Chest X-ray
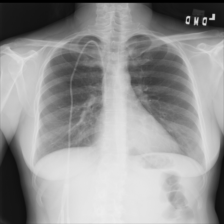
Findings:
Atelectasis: negative
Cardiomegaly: negative
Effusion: negative
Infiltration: negative
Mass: negative
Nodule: negative
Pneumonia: negative
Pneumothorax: negative
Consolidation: negative
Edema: negative
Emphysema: negative
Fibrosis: negative
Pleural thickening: negative
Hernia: negative